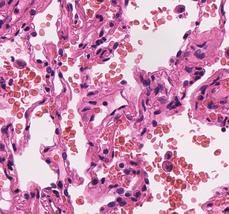
Tumor epithelial tissue: no
Tumor-associated stroma tissue: no
Normal tissue: yes